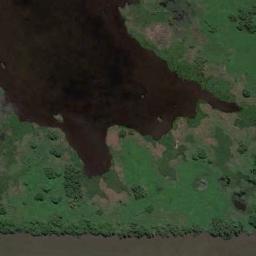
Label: wetland